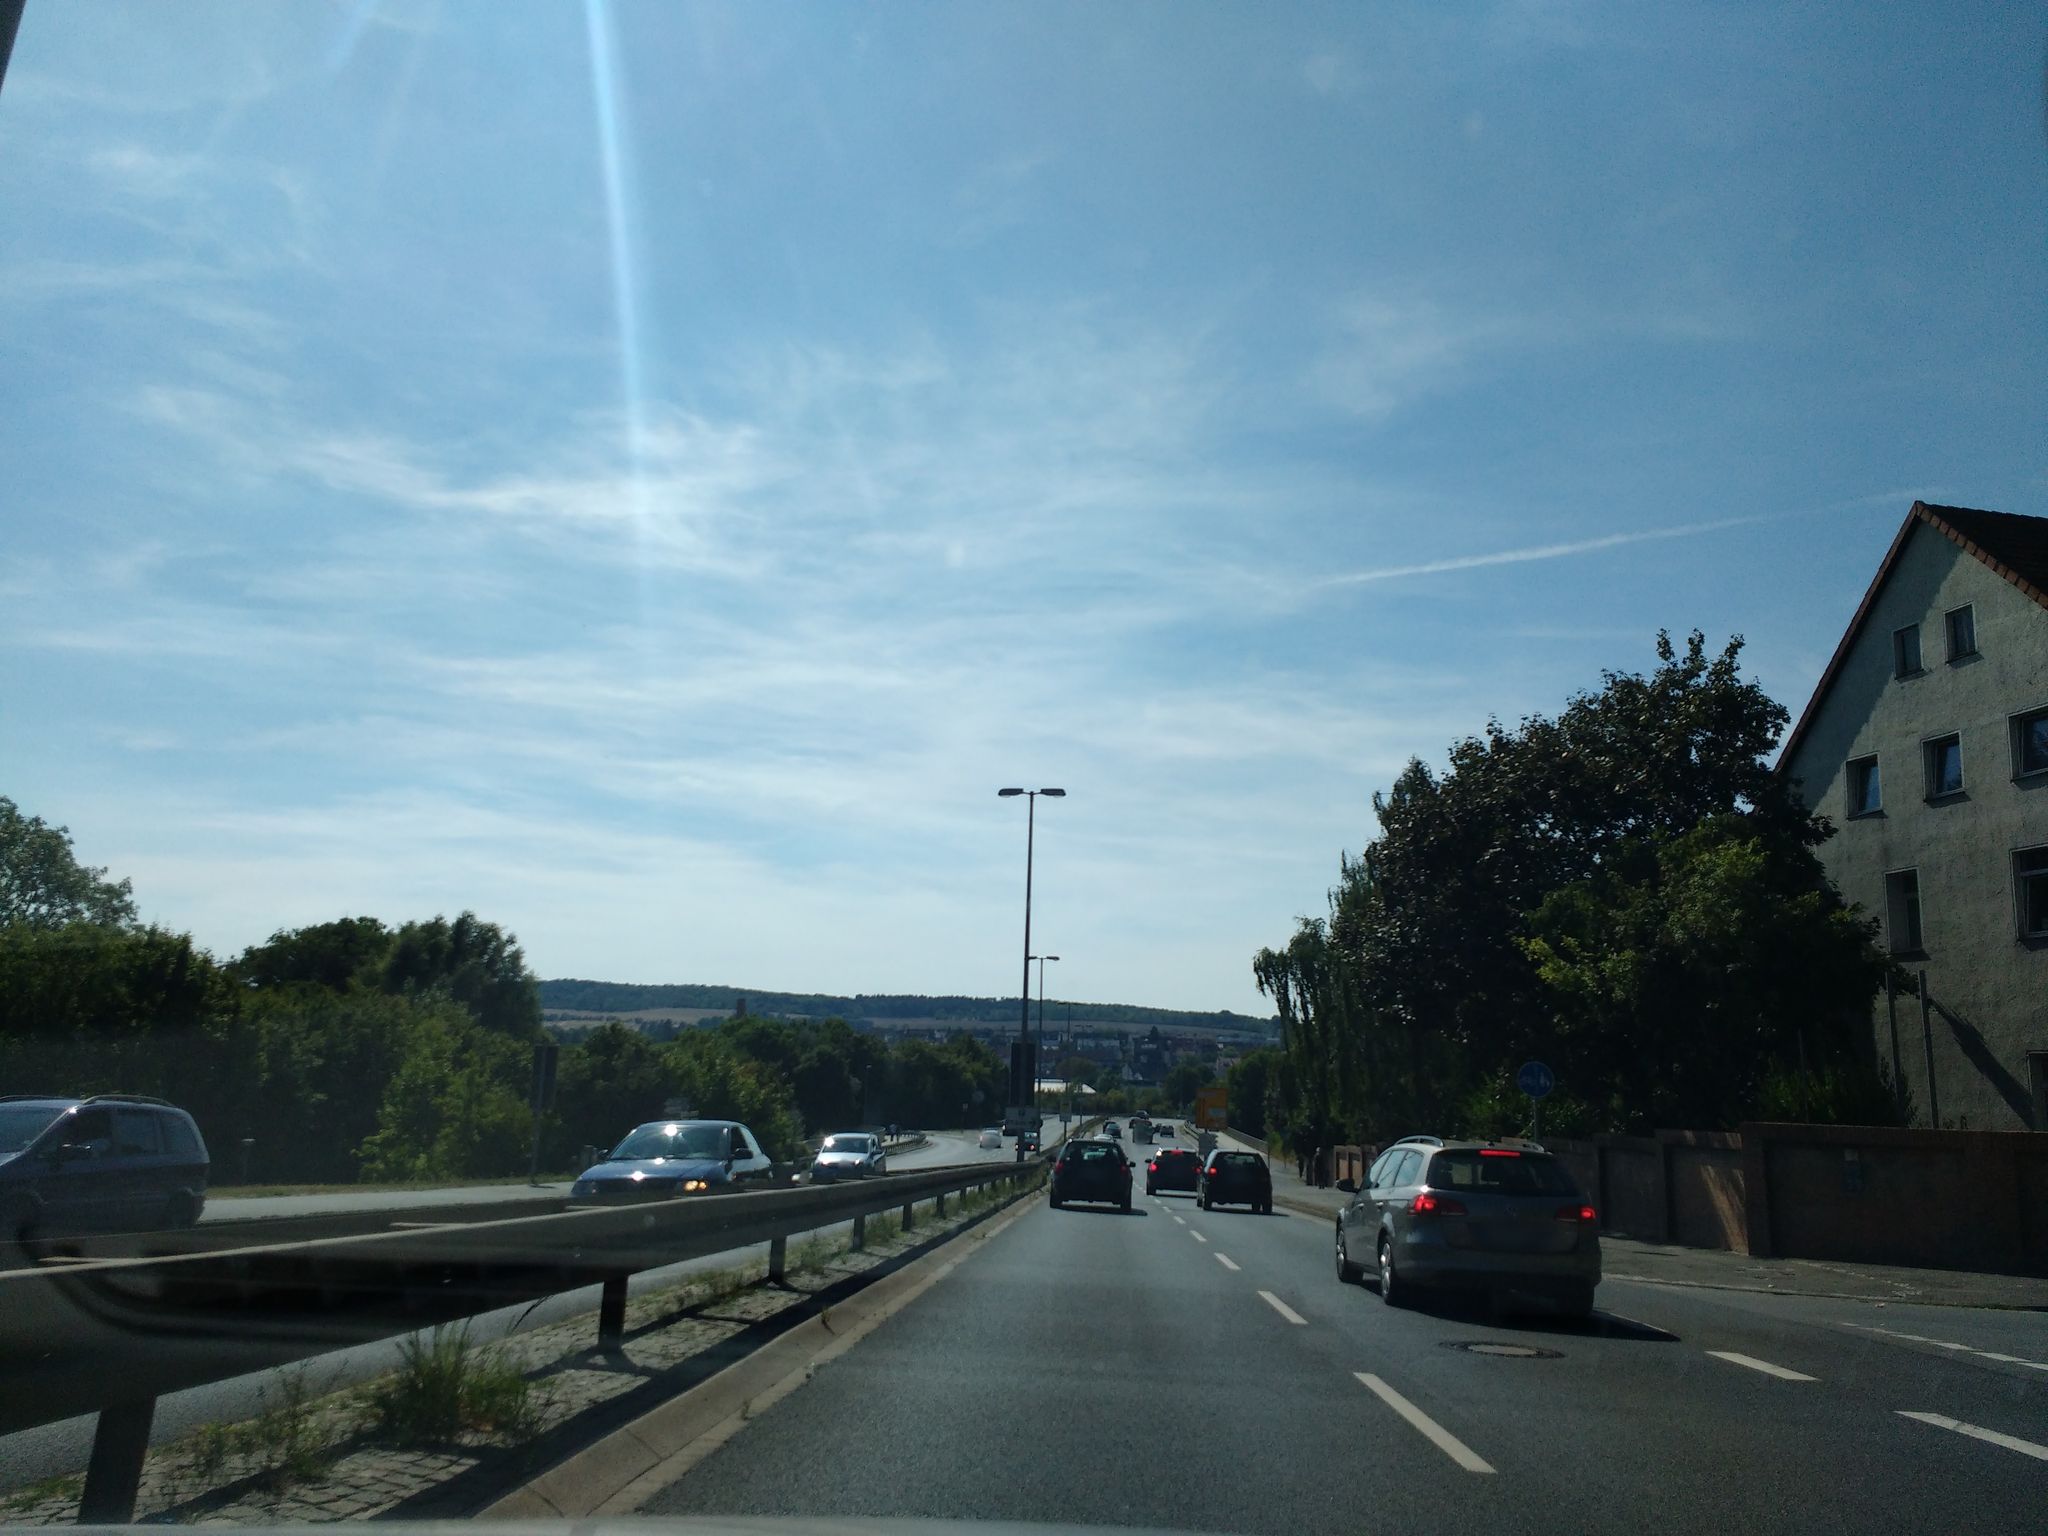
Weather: clear
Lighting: day
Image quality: good
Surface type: driving surface
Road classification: primary
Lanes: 2
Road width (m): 2
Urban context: urban centre
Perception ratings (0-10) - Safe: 3.49, Lively: 3.97, Beautiful: 6.53, Boring: 3.49, Depressing: 4.86, Wealthy: 4.58